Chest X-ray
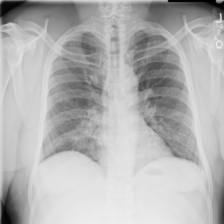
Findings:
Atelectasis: negative
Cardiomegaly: negative
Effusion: negative
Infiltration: negative
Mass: negative
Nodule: negative
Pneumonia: negative
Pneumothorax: negative
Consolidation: negative
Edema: negative
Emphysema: negative
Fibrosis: negative
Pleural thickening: negative
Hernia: negative